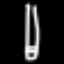
Label: pencil